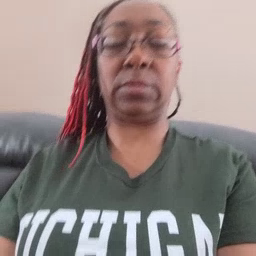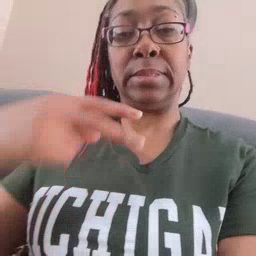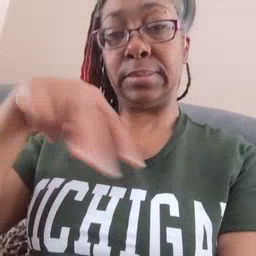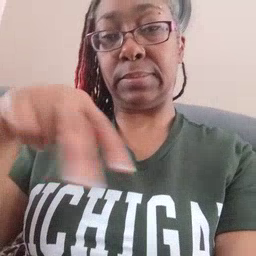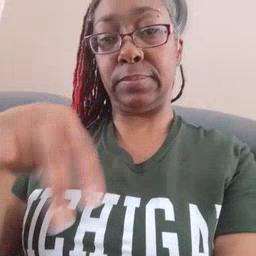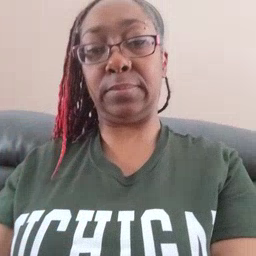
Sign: dance